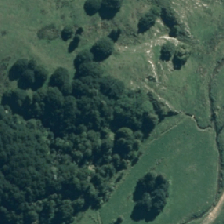
Land cover: broadleaved_indigenous_hardwood